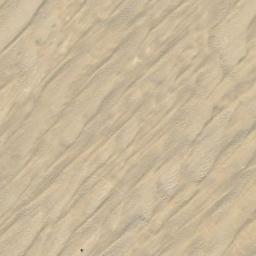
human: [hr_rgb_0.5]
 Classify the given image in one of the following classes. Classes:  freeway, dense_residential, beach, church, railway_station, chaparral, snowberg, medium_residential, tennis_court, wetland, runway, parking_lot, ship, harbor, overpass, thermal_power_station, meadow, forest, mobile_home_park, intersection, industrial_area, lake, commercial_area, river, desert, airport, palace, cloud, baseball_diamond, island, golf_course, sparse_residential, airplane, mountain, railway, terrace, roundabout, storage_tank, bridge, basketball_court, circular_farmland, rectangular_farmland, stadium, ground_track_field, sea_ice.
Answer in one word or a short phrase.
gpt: desert